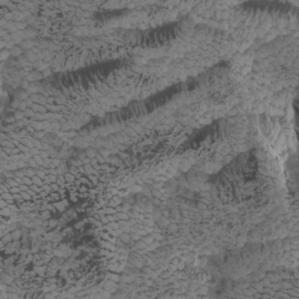
Label: non_frost